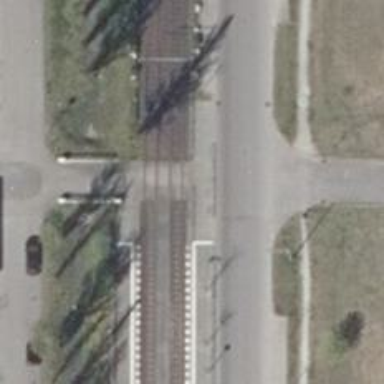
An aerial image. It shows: Platform for public transport with shelter. It serves trams and railways.